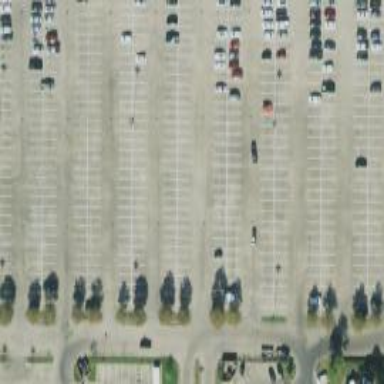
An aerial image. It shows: Parking space is available.